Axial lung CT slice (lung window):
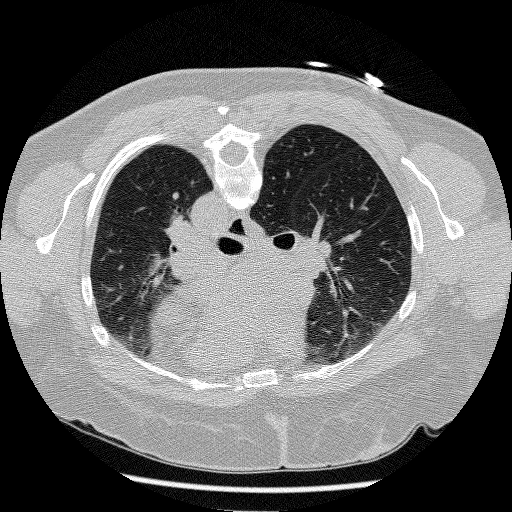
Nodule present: no